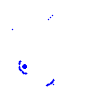
Particle: pion